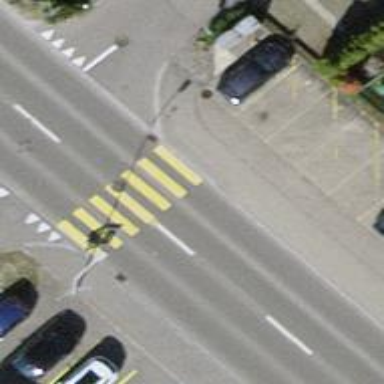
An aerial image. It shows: Uncontrolled zebra crossing on the road.